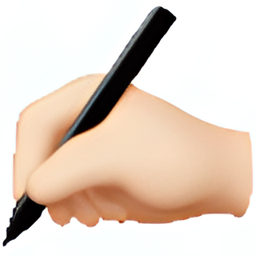
Name: writing hand
Emoji: ✍🏻
Group: People & Body
Sub-group: hand-prop